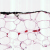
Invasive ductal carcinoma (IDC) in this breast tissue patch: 0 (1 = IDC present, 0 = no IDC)